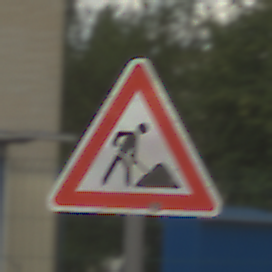
Verkehrszeichen: Arbeitsstelle
Umgebung: Outdoor, Suburban
Tageszeit: MorningAfternoon
Wetter: PartlyCloudy
Licht: Natural
Jahreszeit: NotSpecified
Kontrast: LowContrast